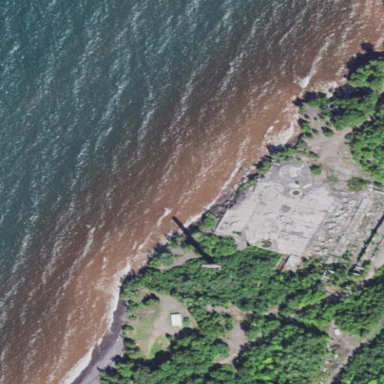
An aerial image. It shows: Industrial ruins of historic building.